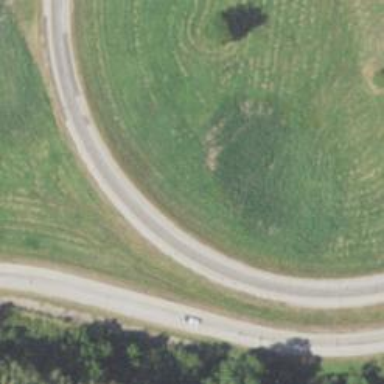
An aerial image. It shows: Trunk link highway.